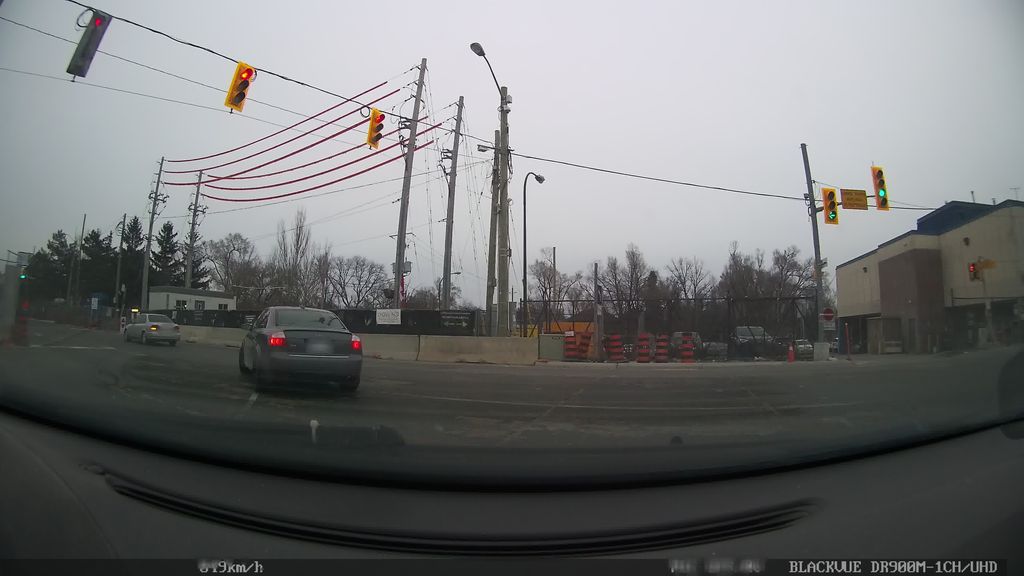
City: toronto